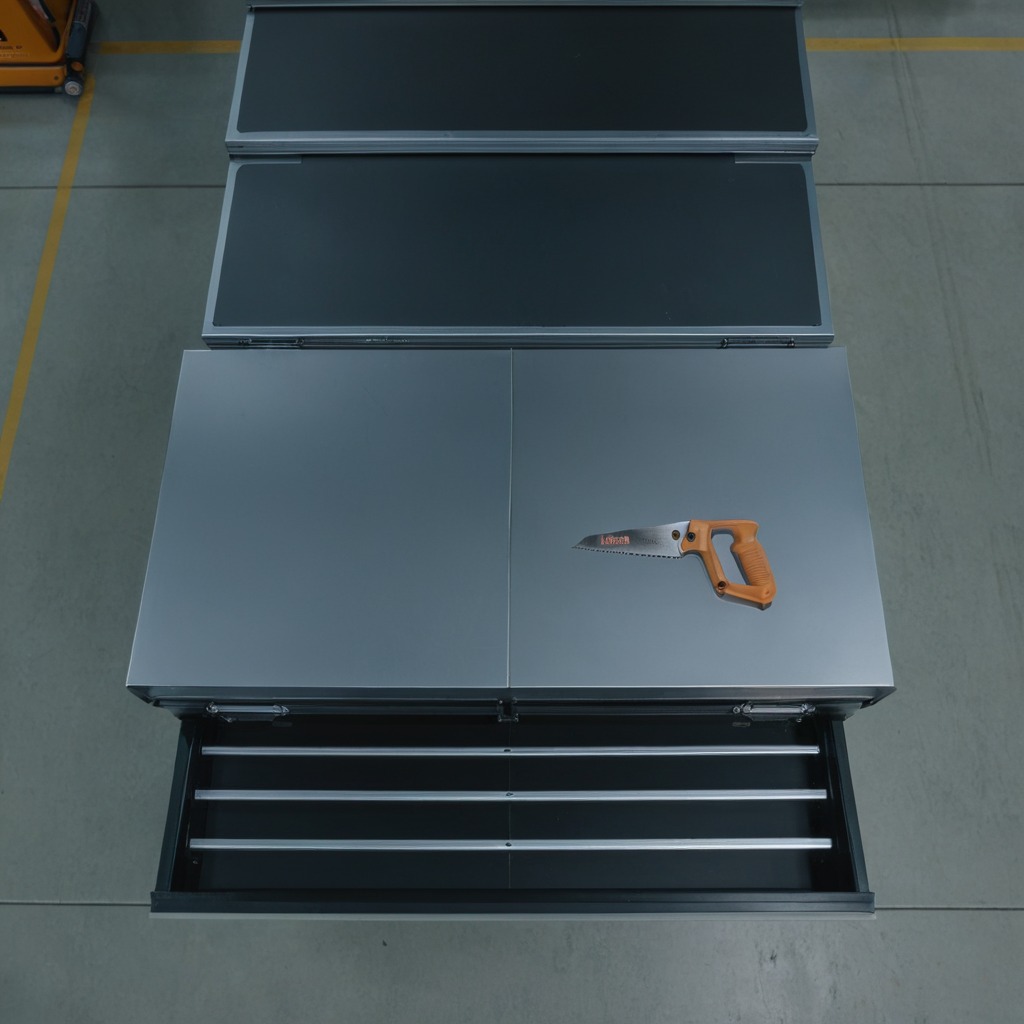
A metal saw lies on the surface of the toolbox in the airplane hangar workshop.